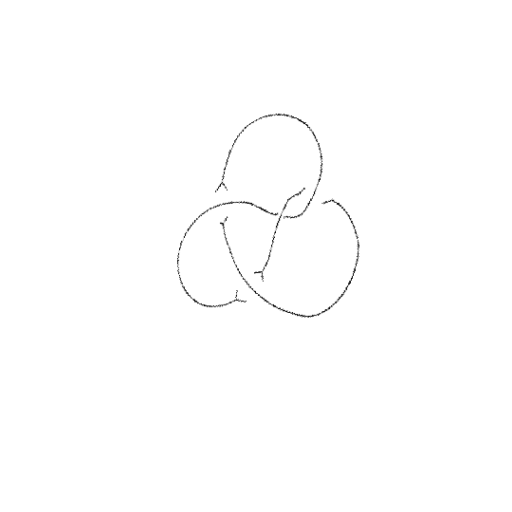
Crossing number: 4